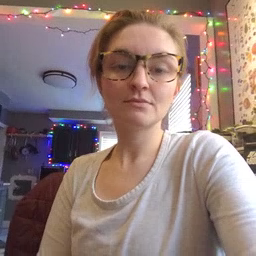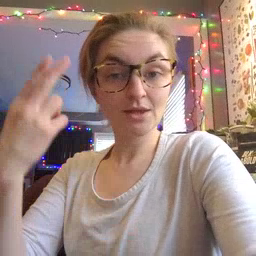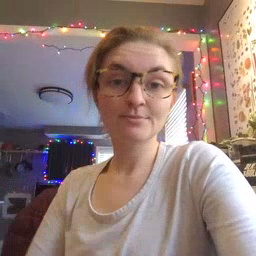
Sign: high